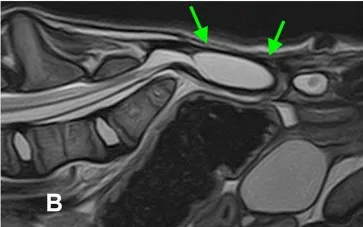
At 4 months of age (arrows).
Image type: radiology (mri)